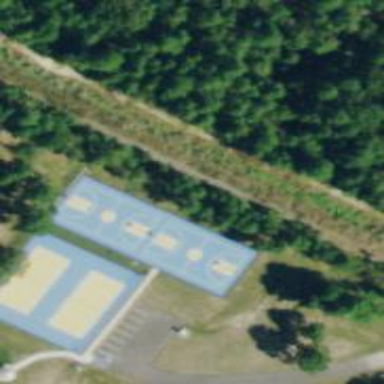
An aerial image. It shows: Blue basketball court with asphalt surface.